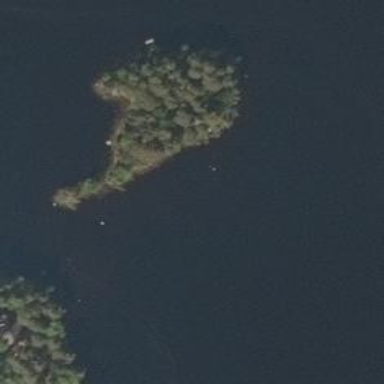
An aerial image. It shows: Islet.